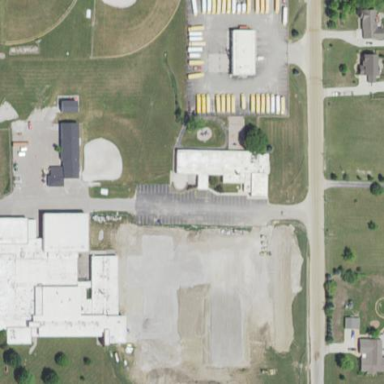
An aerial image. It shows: Kindergarten.